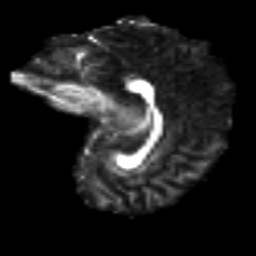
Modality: FA
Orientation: sagittal
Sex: female
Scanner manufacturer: ge
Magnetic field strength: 3 T
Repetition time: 7 s
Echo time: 0.08 s